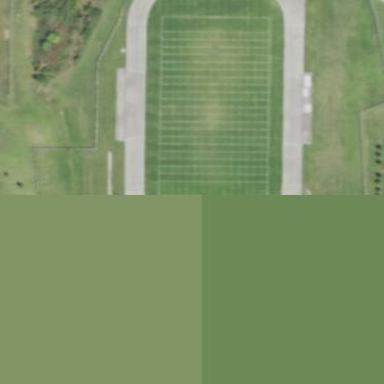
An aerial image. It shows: Grass pitch used for soccer and American football.